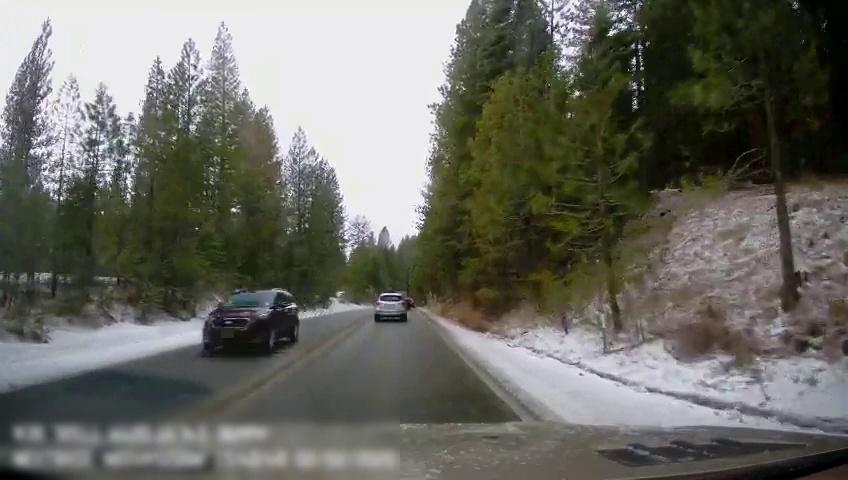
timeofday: Day
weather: Snowy
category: Drivable Space
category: Vehicles | Truck
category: Vehicles | SUV
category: Vehicles | SUV
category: Lanes | Current Lane